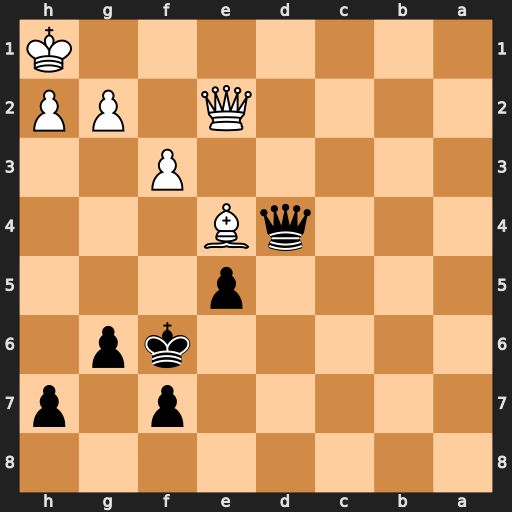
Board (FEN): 8/5p1p/5kp1/4p3/3qB3/5P2/4Q1PP/7K
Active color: b
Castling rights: -
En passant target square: -
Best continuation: Qa1+ Bb1 Qxb1+ Qd1 Qxd1#